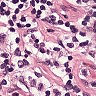
Metastatic tissue present: no